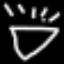
Label: diamond